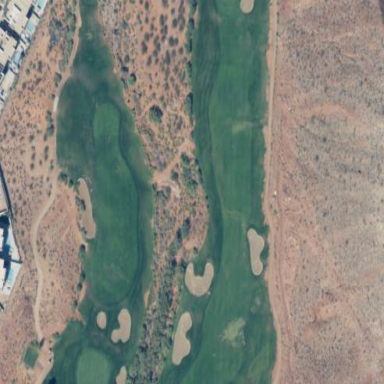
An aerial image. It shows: Rough grassy area used for golf.